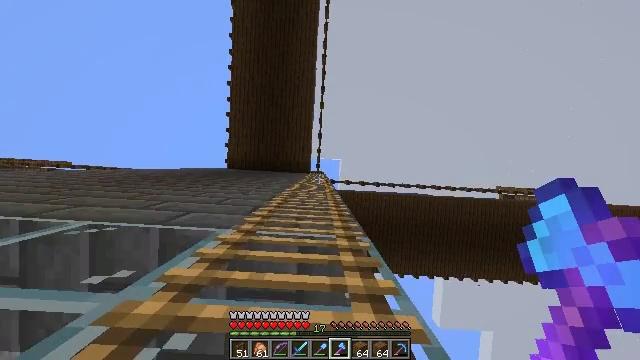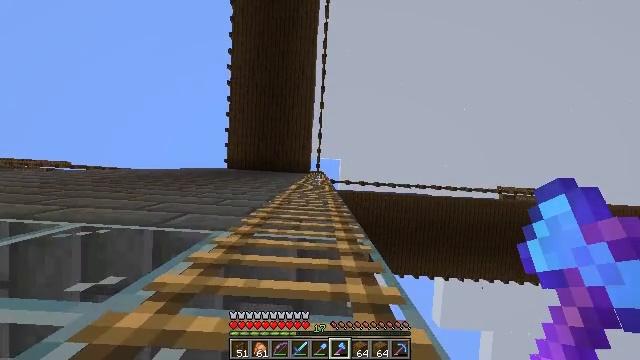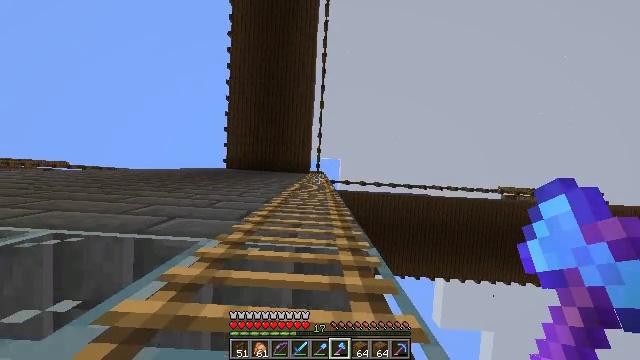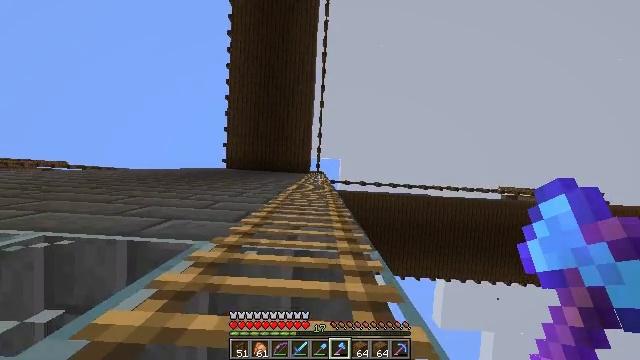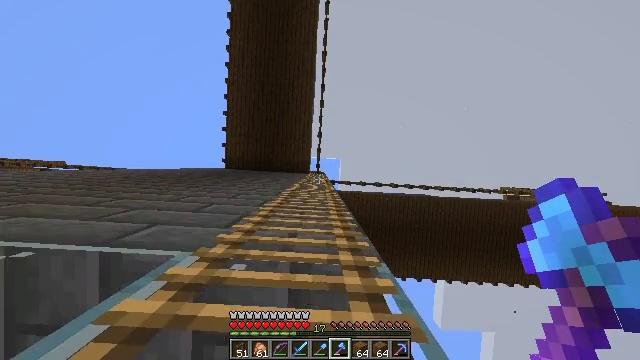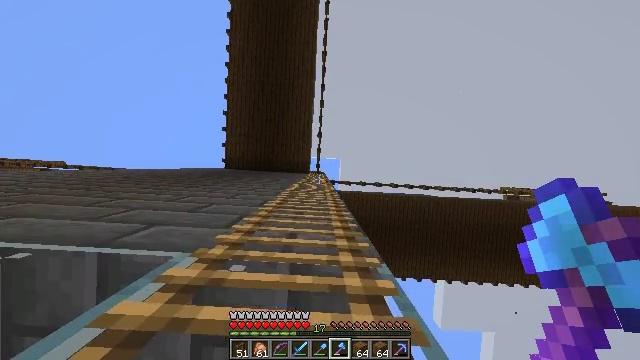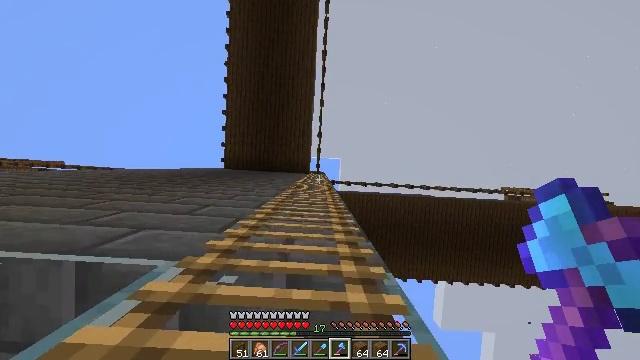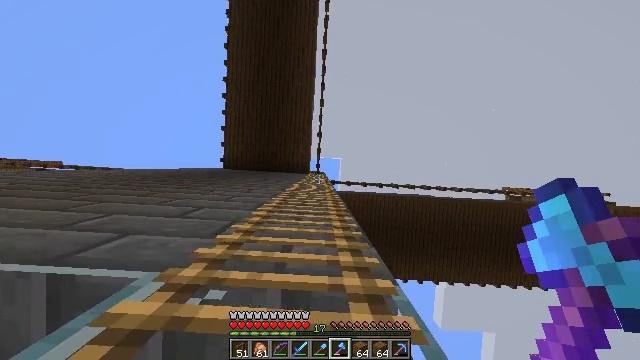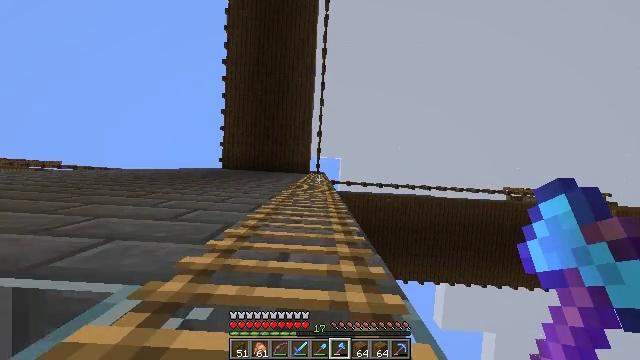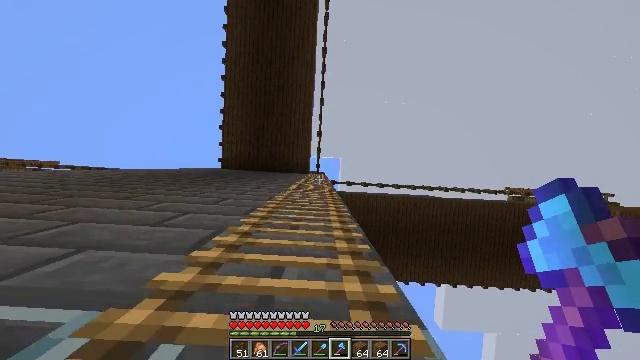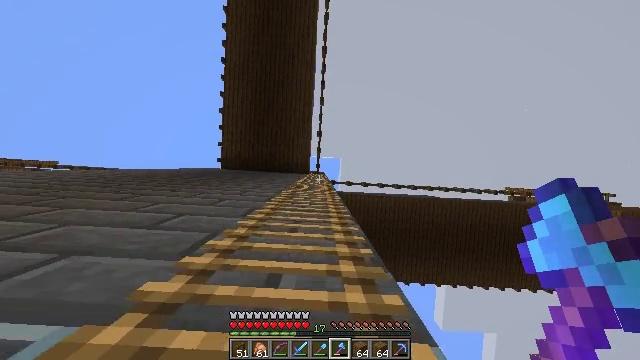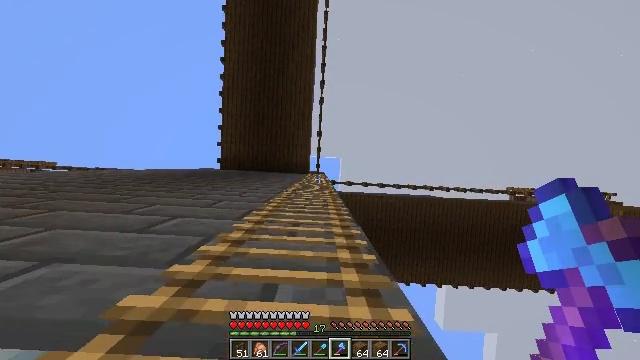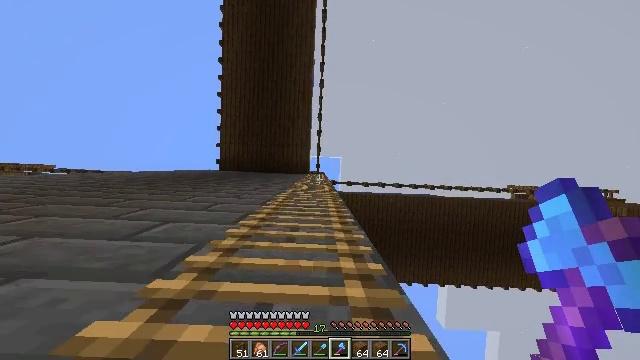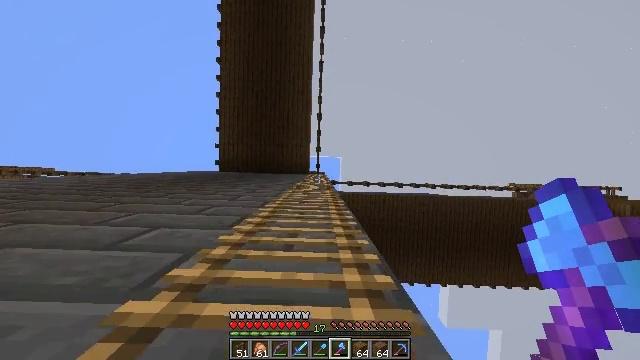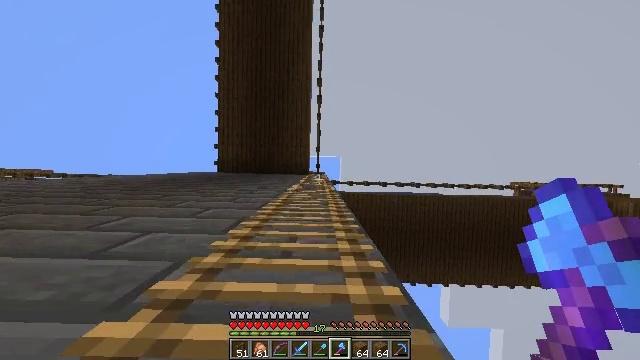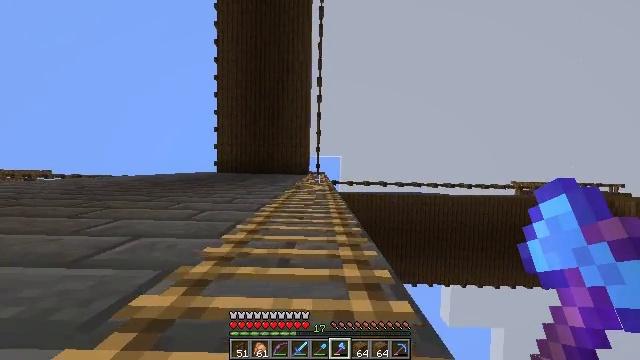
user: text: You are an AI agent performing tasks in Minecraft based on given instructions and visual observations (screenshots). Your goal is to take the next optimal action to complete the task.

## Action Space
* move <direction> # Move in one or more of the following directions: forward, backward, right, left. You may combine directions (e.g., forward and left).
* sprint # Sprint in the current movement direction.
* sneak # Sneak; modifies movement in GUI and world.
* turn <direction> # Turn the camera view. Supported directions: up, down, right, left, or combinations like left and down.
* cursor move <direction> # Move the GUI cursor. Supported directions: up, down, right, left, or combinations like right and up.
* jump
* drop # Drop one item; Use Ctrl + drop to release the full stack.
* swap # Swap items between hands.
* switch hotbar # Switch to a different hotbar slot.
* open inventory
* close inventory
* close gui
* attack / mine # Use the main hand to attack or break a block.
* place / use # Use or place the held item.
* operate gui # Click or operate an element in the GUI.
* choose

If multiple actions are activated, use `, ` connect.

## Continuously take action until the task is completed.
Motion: motion action
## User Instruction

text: Mine the spruce fence.
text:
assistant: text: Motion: move forward, jump
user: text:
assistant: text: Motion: move forward, jump
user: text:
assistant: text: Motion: move forward, sprint, jump
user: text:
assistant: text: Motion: move forward, sprint, jump
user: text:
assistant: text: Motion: move forward, sprint, jump
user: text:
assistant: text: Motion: move forward, sprint, jump
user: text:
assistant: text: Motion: move forward, sprint, jump
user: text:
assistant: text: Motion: move forward, jump
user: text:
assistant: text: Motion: move forward, jump
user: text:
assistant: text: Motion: move forward, jump
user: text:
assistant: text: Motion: move forward, jump
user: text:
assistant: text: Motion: move forward, jump
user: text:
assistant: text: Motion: move forward, jump
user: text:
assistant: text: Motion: move forward, jump
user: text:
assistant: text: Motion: move forward, jump
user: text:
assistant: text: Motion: move forward, jump
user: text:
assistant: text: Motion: move forward, jump
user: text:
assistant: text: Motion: move forward, sprint, jump
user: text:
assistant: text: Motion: move forward, sprint, jump
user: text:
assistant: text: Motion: move forward, sprint, jump
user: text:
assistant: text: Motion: move forward, jump
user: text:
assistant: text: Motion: move forward, jump
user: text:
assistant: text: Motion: move forward, jump
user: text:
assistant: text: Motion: move forward, jump
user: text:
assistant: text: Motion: move forward, jump
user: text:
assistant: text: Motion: move forward, jump
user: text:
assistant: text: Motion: move forward, jump
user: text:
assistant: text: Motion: move forward, jump
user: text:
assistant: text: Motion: move forward, jump
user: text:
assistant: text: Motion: move forward, jump